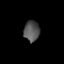
Tissue: lung
Cell type: Myeloid cells
Senescence score: 0.6064
Nuclear area (px): 316
Mean DAPI intensity: 83.652